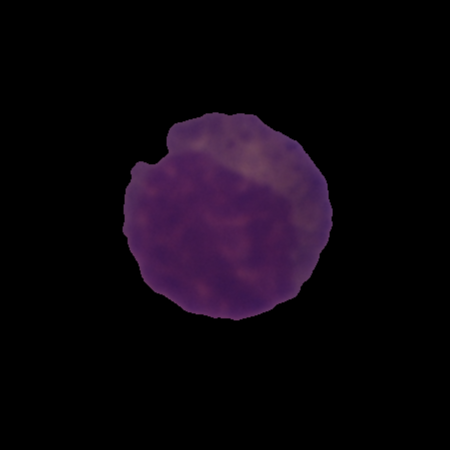
Label: healthy